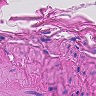
Metastatic tissue present: no